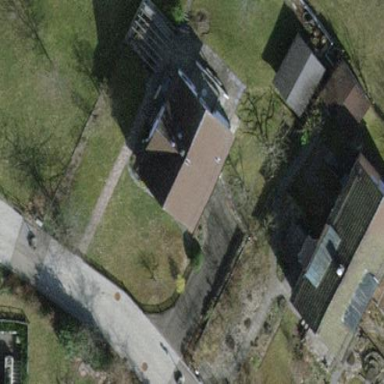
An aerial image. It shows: Detached building.